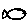
Label: fish